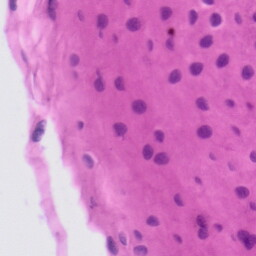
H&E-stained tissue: Tonsil